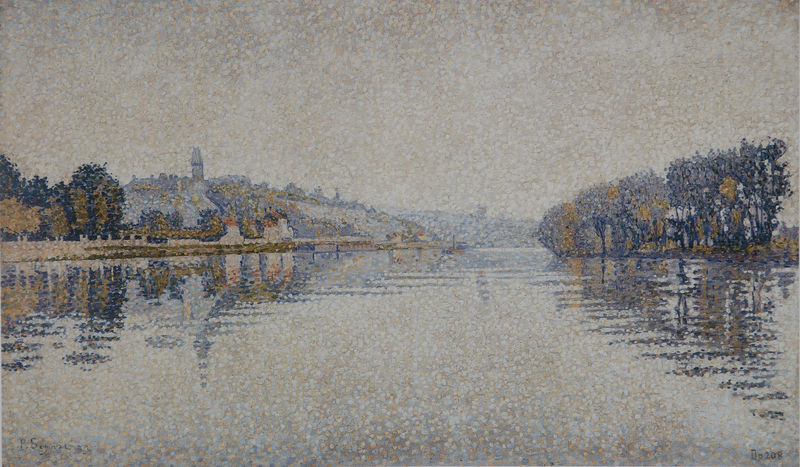
Titel: Herblay. Brouillard. Opus 208, Herblay. Nebel. Opus 208
Künstler: Paul Signac
Standort: Paris
Institution: Musée d'Orsay
Schlagwörter: baum, berg, blau, blätter, dunkel, gemälde, himmel, laub, schatten, wasser, weiß, wolken, aquarell, bäume, fluss, gelb, grün, impressionismus, kirchturm, landschaft, see, stadt, ufer, äste, braun, frankreich, grau, hintergrund, licht, orange, paris, dach, haus, rot, schnee, wiese, wolke, malerei, blass, signatur, spiegel, öl, bach, dämmerung, feld, ferne, horizont, häuser, hügel, morgen, natur, spiegelung, weite, zweige, gewässer, kirche, sträucher, insel, auge, rosa, tal, wald, boot, turm, landschft, küste, wellen, düster, divisionismus, ort, pointilismus, berge, dorf, dächer, mauer, allee, dunst, farbe, nebel, seine, kai, kaimauer, promenade, strom, ölgemälde, querformat, monet, reflexe, reflexion, regen, punkte, burg, linie, technik, flusslandschaft, paul, tupfen, fluchtpunkt, reflektion, seurat, sisley, spiegelungen, signac, reflex, bau, bauten, wals, mischung, pointillismus, paul signac, pointilistisch, postimpressionismus, georges seurat, neoimpressionismus, pointelismus, maurice, rhein, siley, böume, physik, hjäuser, 1920, poinele, pointele, unnaturalistisch, relfexion, kirche+bäume